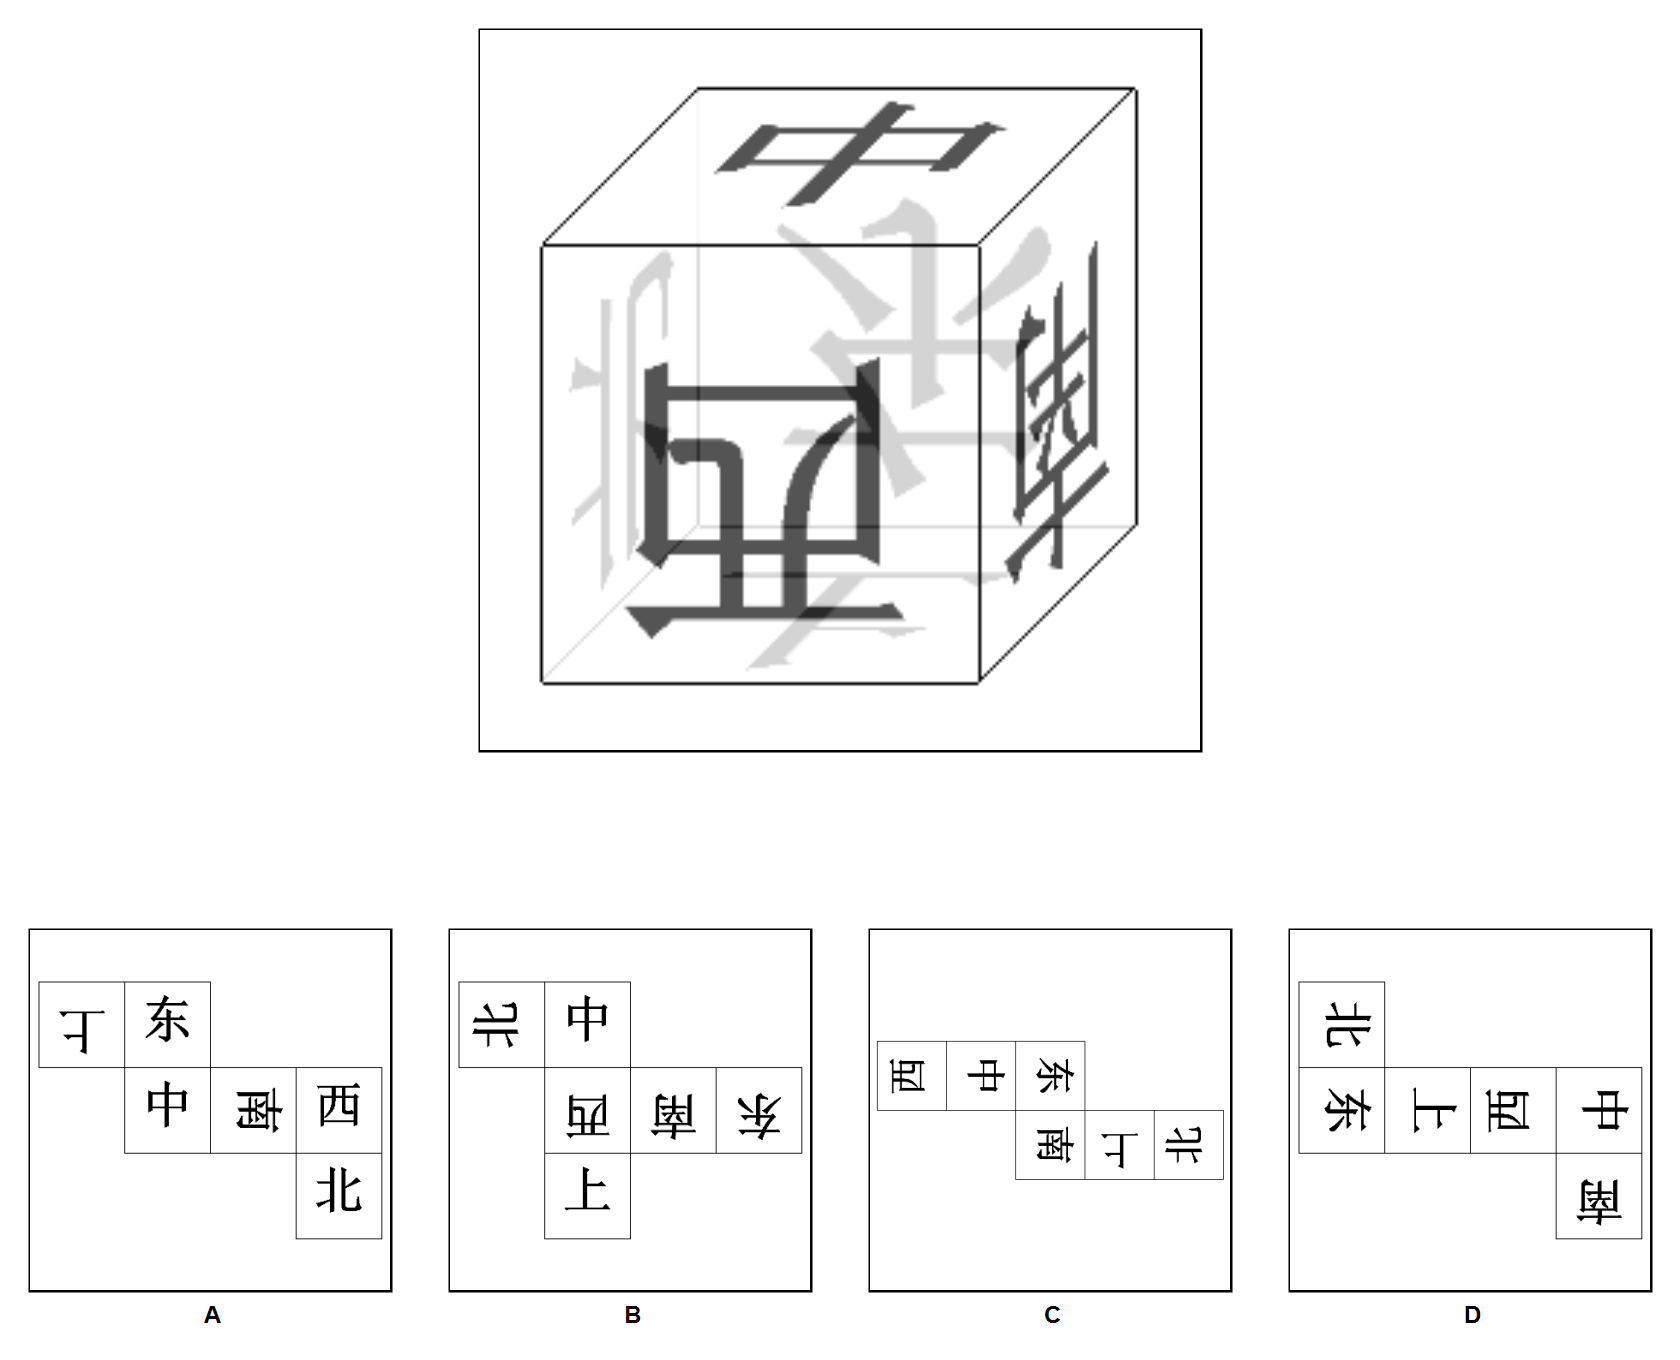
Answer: A